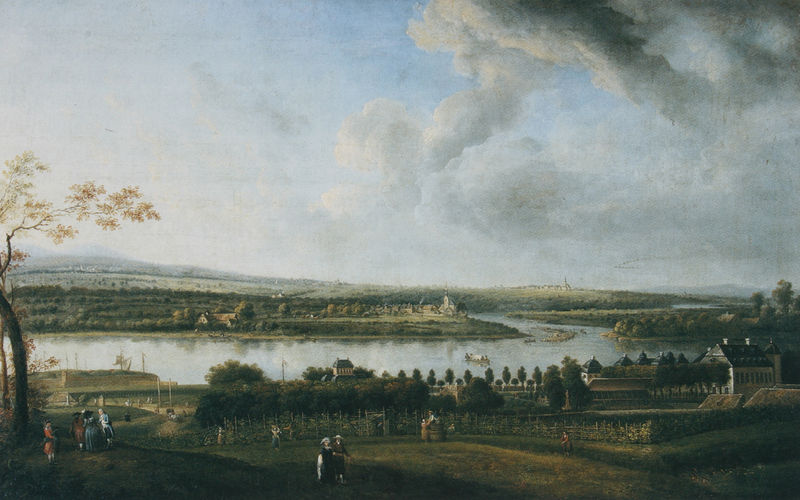
Titel: Favorite mit Blick nach Kostheim
Künstler: Johann Caspar Schneider
Standort: Mainz
Institution: Landesmuseum
Schlagwörter: baum, blau, blätter, gemälde, gewitter, gruppe, himmel, laub, mann, wasser, weiß, wolken, bäume, fluss, frauen, grün, landschaft, menschen, ocker, stadt, ufer, äste, frau, grau, hell, hut, hüte, männer, paris, strasse, anlage, gebäude, gras, haus, park, rasen, rot, schloss, weg, wiese, wolke, zaun, gespräch, leute, schleife, barock, mensch, holland, niederlande, spiegel, öl, ast, ebene, feld, felder, flusslauf, horizont, häuser, hügel, natur, spiegelung, weite, büsche, flach, gewässer, kirche, sonne, wege, insel, land, familie, kind, paar, england, tal, wald, bauern, boot, boote, kinder, garten, klar, ruhig, schiff, schiffe, sommer, biegung, ort, probe, ernte, berge, dorf, allee, hecke, herbst, hof, idylle, amerika, figuren, masten, stille, romantik, strom, unwetter, wein, freizeit, vergnügen, ad, frühling, kirchen, ortschaft, panorama, kirchentürme, kloster, türme, palast, spaziergang, flussbett, flusslandschaft, wälder, kurve, liebespaar, landschaftsbild, gut, hügelig, floss, wanderer, siedlung, spätsommer, verblauung, fähre, spaziergänger, wien, reben, orangerie, windung, englisch, inseln, lese, weinlese, weinanbau, weinbau, weinberg, paare, windstill, rhein, schlosspark, elbe, kastell, stromm, mainz, spazieren gehen, main, dad, pillnitz, zeun, baumk, donau, das, spaziergänge, keltern, mainmündung hochheim, mainspitze, mainz favorite main rhein, missisippidelta, obstanbau, pavillion lustschloss schönbor, seescheischeife, siedlunganhöhe, spaziewrgänger, stadtansiedlung, terrassengarten, wachau, wallanlagen, mosel, moldau, päarchen, flussverlauf, a, d, djsalkd, dadkas, wi